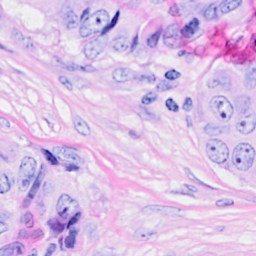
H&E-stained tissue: Breast